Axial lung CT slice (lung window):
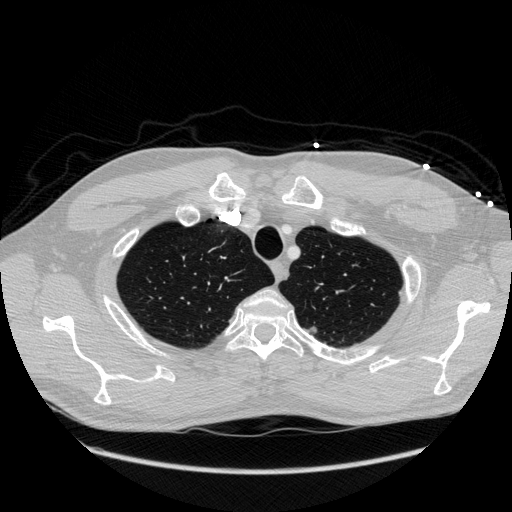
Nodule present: yes
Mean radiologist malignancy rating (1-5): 2.5